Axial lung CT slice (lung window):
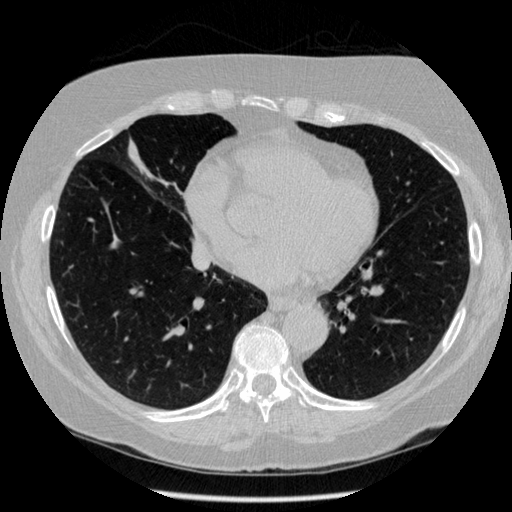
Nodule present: no